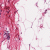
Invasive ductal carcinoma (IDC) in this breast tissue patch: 0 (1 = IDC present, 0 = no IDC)